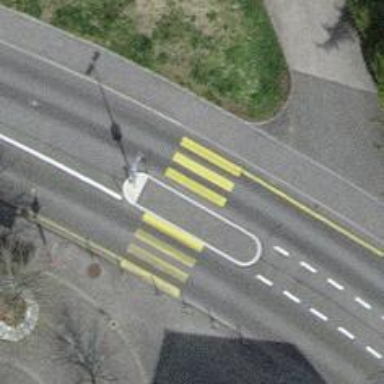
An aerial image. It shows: Zebra crossing on footway.